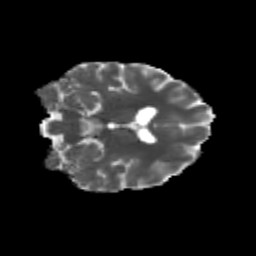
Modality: MD
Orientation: coronal
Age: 26
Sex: female
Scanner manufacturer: siemens
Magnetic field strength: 3 T
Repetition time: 3.5 s
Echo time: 0.113 s